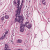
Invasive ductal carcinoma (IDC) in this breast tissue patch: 0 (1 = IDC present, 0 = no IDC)